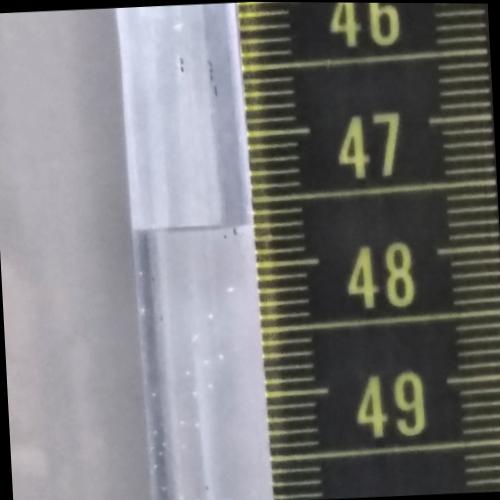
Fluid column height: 47.7 cm